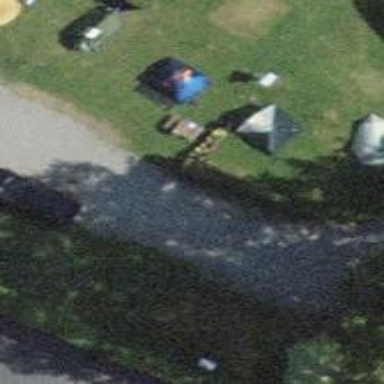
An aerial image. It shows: Camp pitch for tourism.